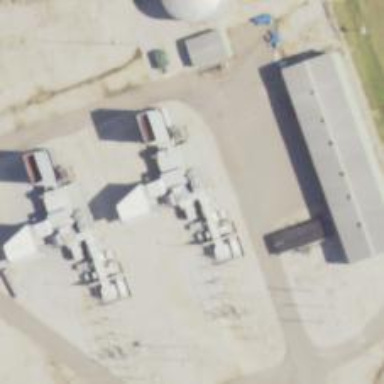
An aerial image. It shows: Generator for power supply.